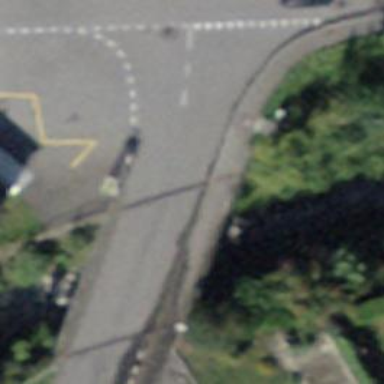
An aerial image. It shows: Sidewalk on asphalt footway bridge.